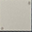
Piece: xx